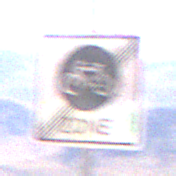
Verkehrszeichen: EndeFahrradzone
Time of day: MorningAfternoon
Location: Outdoor (Nature)
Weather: Clear
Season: NotSpecified
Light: Natural